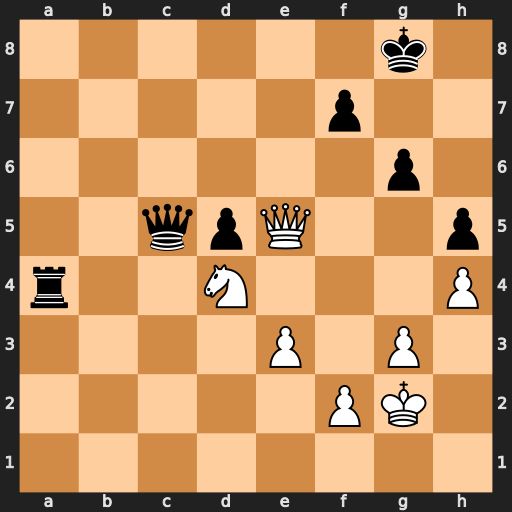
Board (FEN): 6k1/5p2/6p1/2qpQ2p/r2N3P/4P1P1/5PK1/8
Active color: w
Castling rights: -
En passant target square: -
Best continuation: Qe8+ Kg7 Qxa4